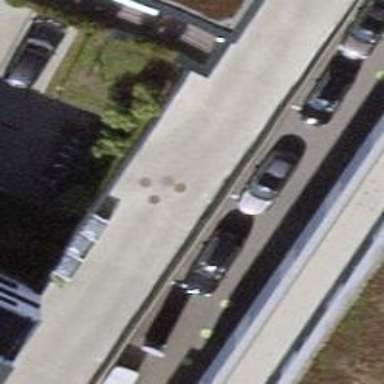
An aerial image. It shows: Parking entrance.